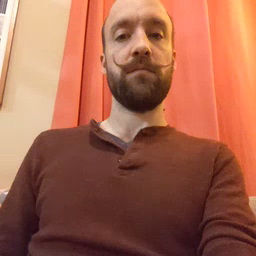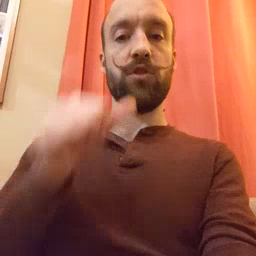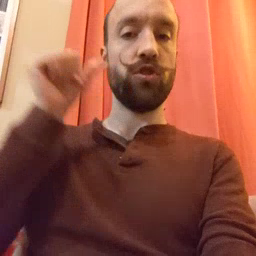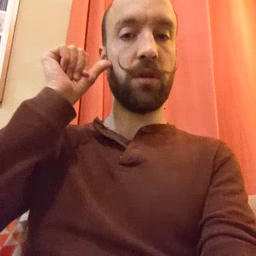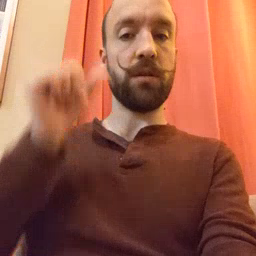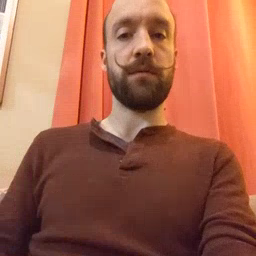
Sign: yesterday